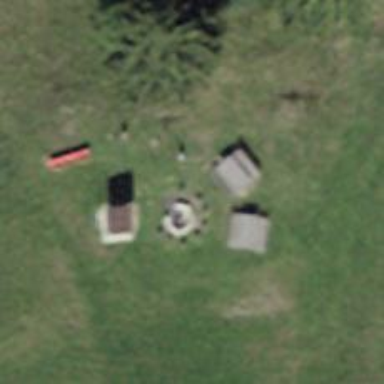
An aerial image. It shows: Barbecue facility.